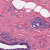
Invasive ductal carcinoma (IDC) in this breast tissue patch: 0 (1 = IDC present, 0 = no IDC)